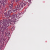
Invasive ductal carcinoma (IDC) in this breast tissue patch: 1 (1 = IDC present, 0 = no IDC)